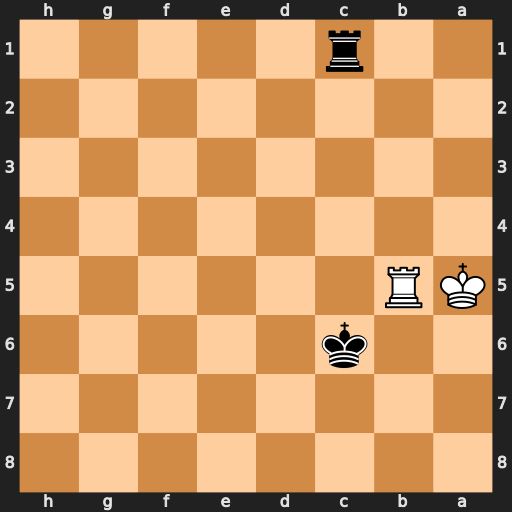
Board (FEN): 8/8/2k5/KR6/8/8/8/2r5
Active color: b
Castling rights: -
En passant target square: -
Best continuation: Ra1+ Kb4 Rb1+